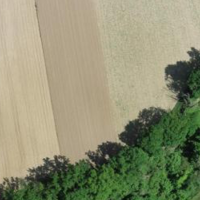
EUNIS habitat code: 52
Species observed at this site:
Chelidonium majus